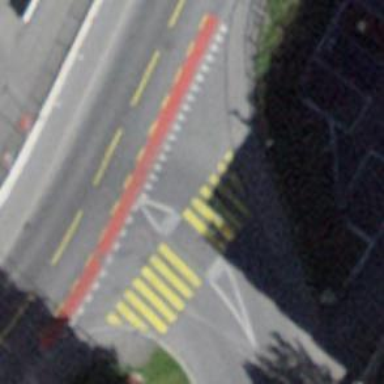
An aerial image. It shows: Marked crossing on footway.